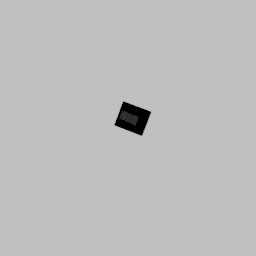
Label: electronics